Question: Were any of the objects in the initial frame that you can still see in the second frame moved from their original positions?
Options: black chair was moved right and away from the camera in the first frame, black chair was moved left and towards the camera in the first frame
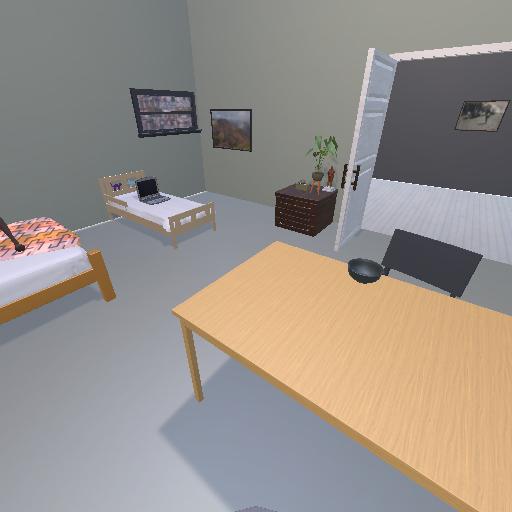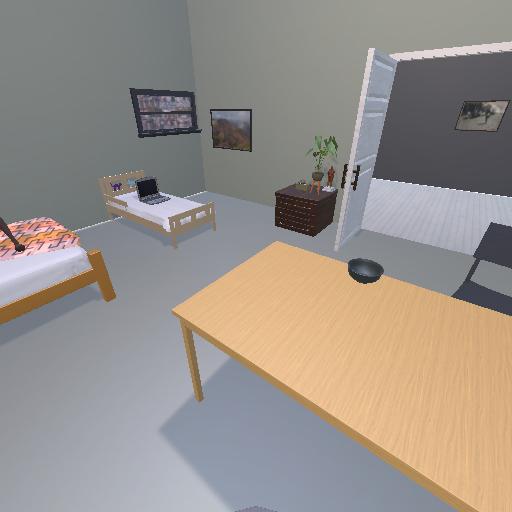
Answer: black chair was moved right and away from the camera in the first frame